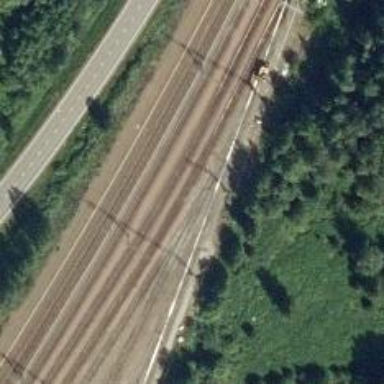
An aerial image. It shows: Wedge is used for the railway derail.